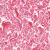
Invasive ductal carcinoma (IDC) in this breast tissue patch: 0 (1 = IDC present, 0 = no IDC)